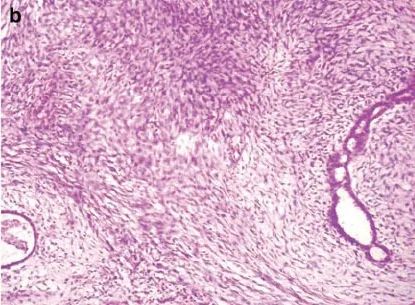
(b) Microphotograph of first surgical specimen: magnification 400X.
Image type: pathology (h&e)